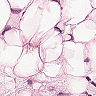
Metastatic tissue present: yes